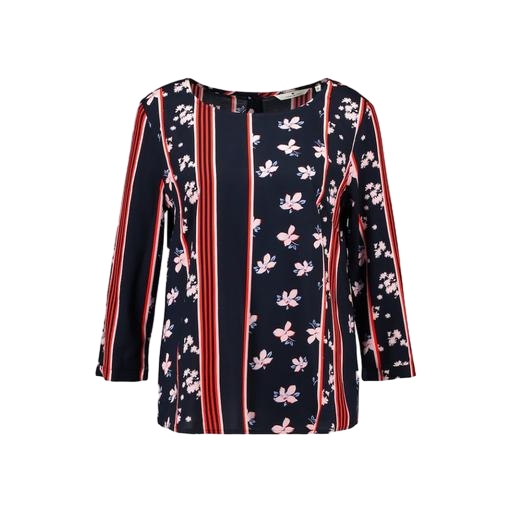
multicolor floral-print t-shirt only macy, blue billie blossom petite navy floral shell top, floral print blouse, white background